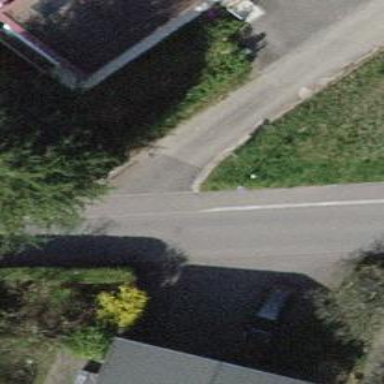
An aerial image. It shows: Service road with sidewalk alongside.